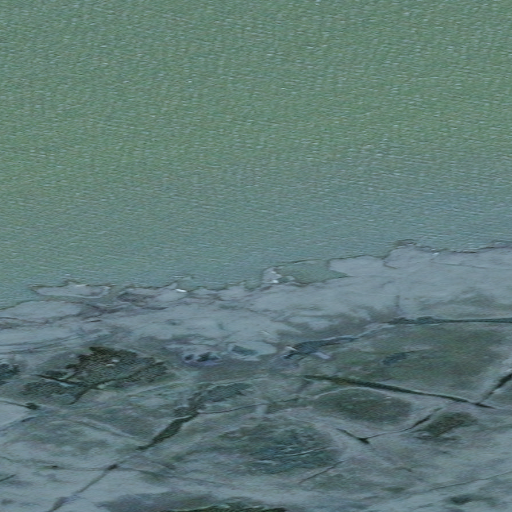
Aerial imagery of cape in Alaska named Tolaktovut Point containing only unknown